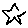
Label: star